Question: I want to add a link in List but I'm creating list dynamically. When I click the list item, it display the detail view. For example

When I click land end it goes to detail of lands then I click coupon ,it goes to particular page, but I want set a link for save and email then I want to place the name which is in that image?
'''
listItem.innerHTML = "<img src='" + image + "' class='ui-li-icon' style='height:20px; width:20px;'></img> <a href='#' data-role='button' id='" + i + "' data-theme ='c' rel='external' data-inline='true' style='margin-left:1.5em; margin-top:2px;' ><font size='2' face='Arial, Helvetica, sans-serif'>" + prodName[i] + "</font></a>";
'''
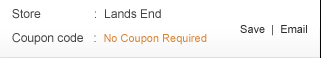
Answer: You can not execute javascript that are placed on the ajax retrieved pages, as jquery mobile is not designed for that purpose, but you can use it's event system that will help you <URL>